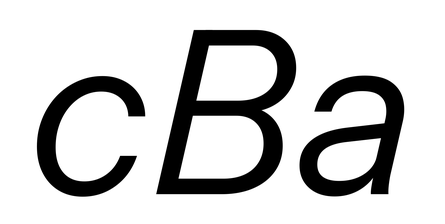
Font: InstrumentSans-Italic_Italic